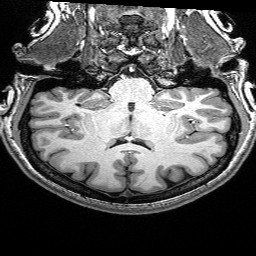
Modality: T1w
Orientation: sagittal